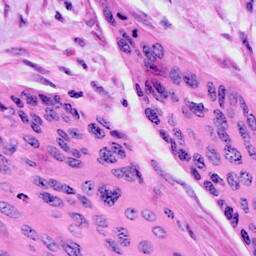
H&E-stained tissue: Cervix